Field crop: tomato
Growth stage: 2
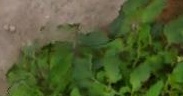
Species: tomato